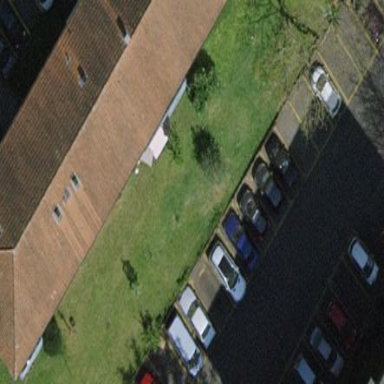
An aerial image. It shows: View of roof of building.